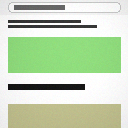
Screen state: on